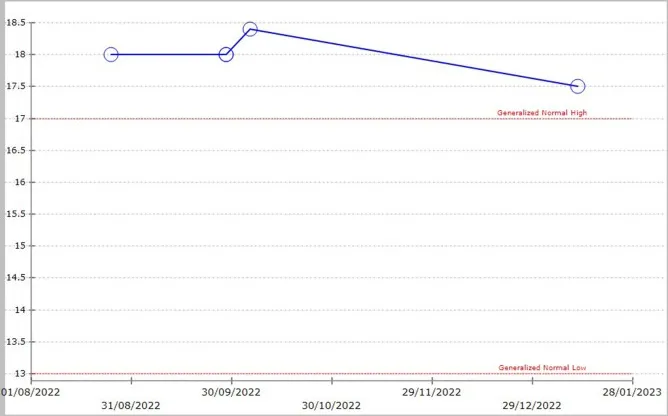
Patient had secondary polycythemia with Hb values ranging from 17.5 to 18.5 gm/dl.
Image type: chart (chart)